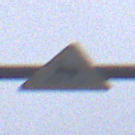
Verkehrszeichen: SchleuderOderRutschgefahr
Umgebung: Outdoor, Suburban
Tageszeit: MorningAfternoon
Wetter: Overcast
Licht: Natural
Jahreszeit: NotSpecified
Kontrast: LowContrast